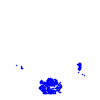
Particle: electron